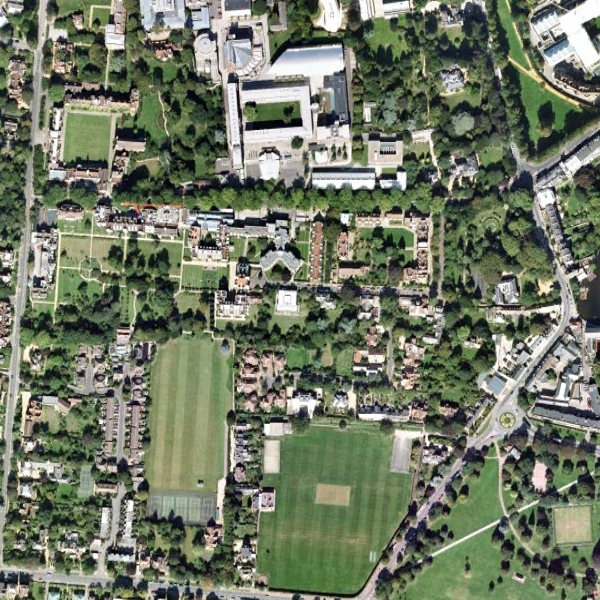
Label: School